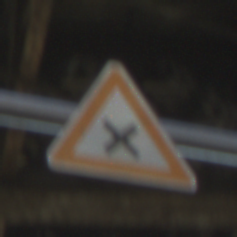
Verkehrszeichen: KreuzungOderEinmuendung
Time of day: Midday
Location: Outdoor (Urban)
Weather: Clear
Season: NotSpecified
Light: Natural